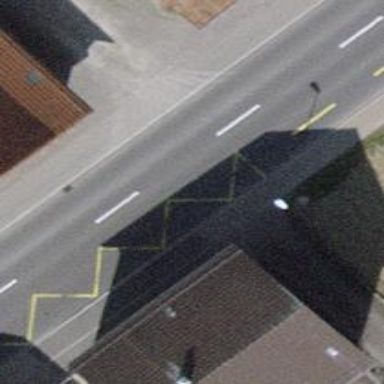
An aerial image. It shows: Bus stop with stop position for public transport.